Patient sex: M
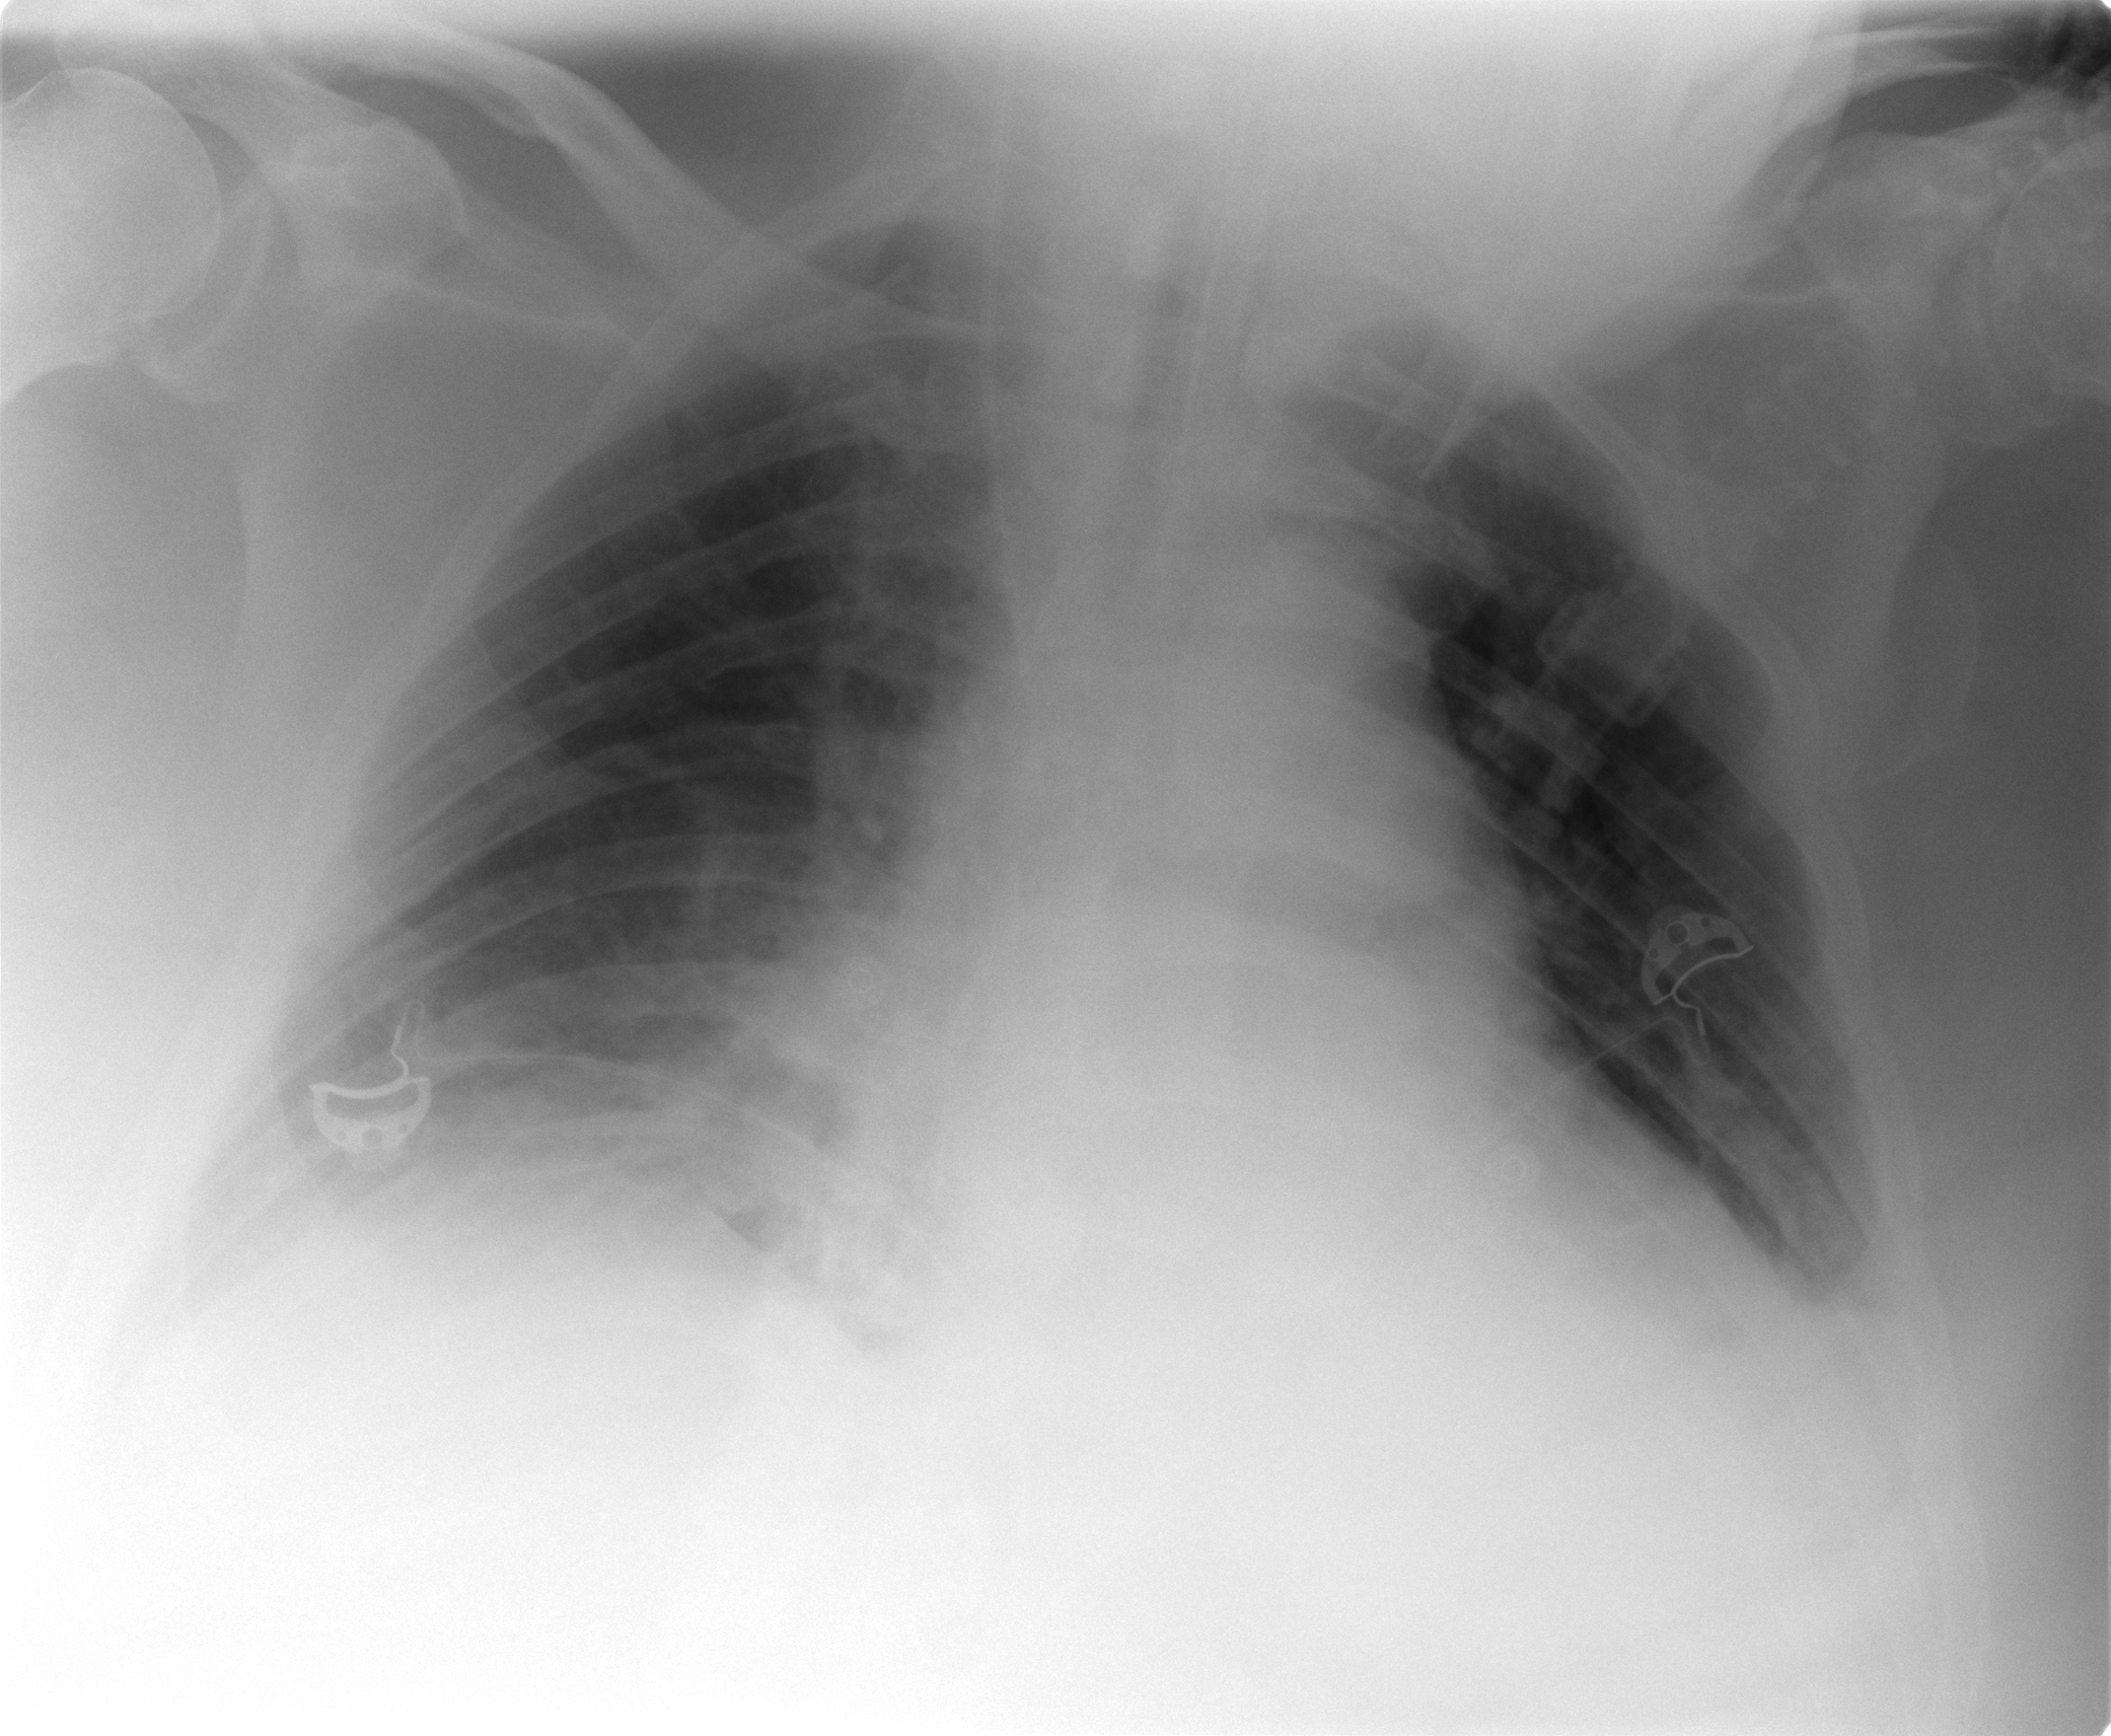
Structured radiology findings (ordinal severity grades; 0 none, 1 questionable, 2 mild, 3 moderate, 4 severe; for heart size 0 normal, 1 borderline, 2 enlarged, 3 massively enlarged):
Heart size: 2
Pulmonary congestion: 2
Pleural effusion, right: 2
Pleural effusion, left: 2
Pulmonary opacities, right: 1
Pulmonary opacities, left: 0
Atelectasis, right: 2
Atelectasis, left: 2